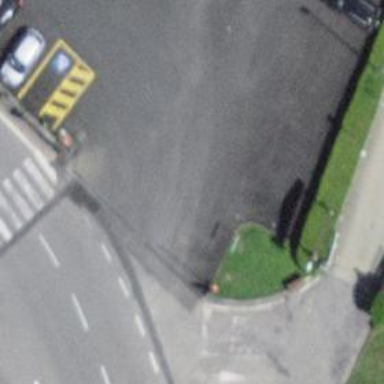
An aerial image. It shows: Lift gate barrier.